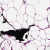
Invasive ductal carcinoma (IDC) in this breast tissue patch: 0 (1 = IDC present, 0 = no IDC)